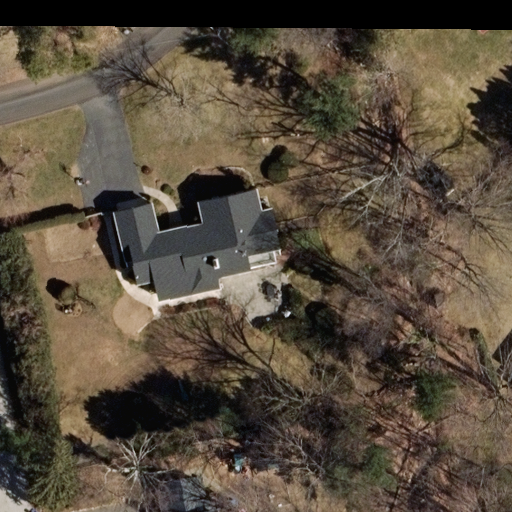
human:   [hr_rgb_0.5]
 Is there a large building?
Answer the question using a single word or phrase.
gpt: no

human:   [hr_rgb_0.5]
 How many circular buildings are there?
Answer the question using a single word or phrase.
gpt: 0

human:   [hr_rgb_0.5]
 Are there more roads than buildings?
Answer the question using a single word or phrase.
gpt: no

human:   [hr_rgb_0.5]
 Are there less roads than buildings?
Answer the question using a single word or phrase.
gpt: yes

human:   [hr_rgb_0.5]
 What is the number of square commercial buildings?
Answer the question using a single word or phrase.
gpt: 0

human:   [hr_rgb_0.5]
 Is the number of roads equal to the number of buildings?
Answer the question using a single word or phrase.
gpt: no

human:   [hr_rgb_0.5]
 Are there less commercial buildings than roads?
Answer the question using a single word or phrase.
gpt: yes

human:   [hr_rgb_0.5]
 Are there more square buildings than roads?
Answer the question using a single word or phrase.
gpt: no

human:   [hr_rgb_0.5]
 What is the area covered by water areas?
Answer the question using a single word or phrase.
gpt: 0m2

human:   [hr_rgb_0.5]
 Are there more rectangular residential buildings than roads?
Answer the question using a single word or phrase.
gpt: no

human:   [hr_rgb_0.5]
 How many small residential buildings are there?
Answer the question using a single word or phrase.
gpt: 2

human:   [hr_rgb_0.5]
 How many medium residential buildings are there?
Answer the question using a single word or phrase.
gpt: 1

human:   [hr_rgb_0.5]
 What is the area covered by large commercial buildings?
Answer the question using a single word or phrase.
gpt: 0m2

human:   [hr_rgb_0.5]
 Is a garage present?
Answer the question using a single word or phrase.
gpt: no

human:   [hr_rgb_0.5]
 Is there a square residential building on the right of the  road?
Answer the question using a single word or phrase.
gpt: no

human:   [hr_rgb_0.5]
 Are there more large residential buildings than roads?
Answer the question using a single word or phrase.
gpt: no

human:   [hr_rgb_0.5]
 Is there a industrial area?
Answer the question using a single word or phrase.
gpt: no

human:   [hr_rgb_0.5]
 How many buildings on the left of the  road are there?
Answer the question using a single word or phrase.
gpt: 0

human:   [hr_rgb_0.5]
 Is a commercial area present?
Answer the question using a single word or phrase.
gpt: no

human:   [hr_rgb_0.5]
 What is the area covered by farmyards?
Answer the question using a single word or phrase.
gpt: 0m2

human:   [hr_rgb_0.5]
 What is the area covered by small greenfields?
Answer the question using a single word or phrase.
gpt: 0m2

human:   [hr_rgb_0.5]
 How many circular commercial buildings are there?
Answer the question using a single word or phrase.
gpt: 0

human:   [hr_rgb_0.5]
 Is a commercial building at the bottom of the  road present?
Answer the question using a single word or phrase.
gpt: no

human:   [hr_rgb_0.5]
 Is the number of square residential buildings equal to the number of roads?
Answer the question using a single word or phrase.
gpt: no

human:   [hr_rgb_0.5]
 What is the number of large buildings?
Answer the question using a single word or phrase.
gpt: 0

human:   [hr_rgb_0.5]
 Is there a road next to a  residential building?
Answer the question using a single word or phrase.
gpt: yes

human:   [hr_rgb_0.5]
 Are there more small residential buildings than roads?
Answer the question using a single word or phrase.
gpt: yes

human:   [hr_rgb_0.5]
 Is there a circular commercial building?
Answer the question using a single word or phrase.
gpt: no

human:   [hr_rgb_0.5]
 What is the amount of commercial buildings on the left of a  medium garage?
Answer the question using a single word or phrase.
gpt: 0

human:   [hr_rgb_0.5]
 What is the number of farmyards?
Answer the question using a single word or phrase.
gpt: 0

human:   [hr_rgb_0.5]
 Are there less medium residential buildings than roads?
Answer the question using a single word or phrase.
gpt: no

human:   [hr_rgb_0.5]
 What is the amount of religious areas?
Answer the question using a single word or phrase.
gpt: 0

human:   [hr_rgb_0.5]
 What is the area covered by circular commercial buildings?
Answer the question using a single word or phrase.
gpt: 0m2

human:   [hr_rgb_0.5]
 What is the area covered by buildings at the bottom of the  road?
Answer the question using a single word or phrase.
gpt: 510m2

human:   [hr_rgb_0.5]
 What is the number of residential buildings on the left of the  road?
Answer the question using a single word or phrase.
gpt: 0

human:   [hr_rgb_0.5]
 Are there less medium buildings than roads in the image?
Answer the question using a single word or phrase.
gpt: no